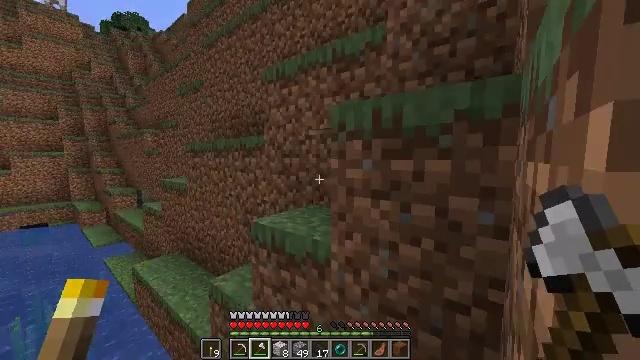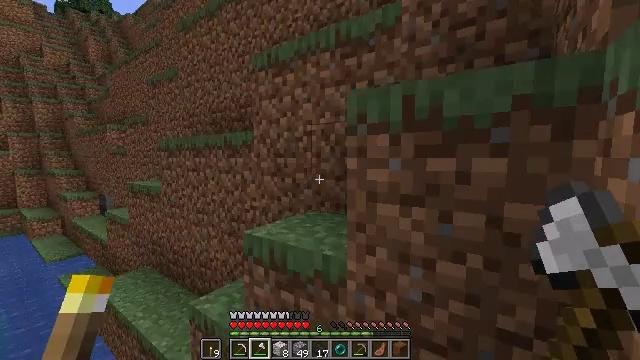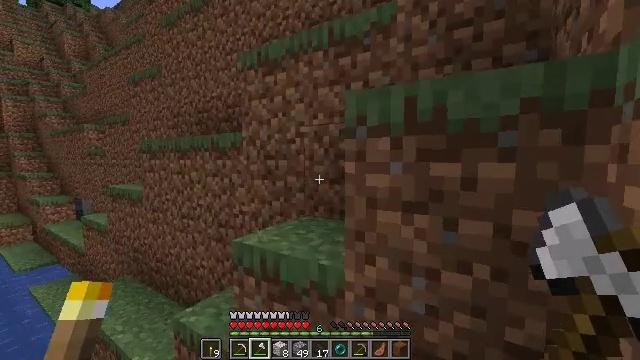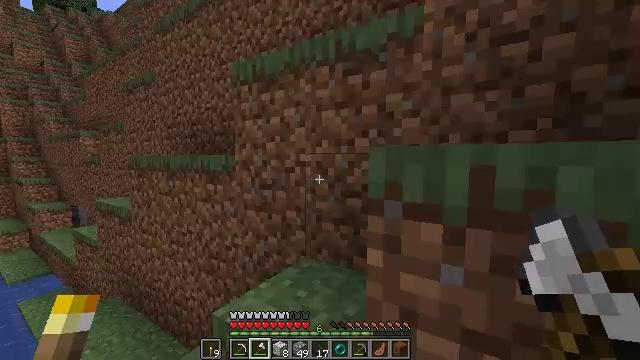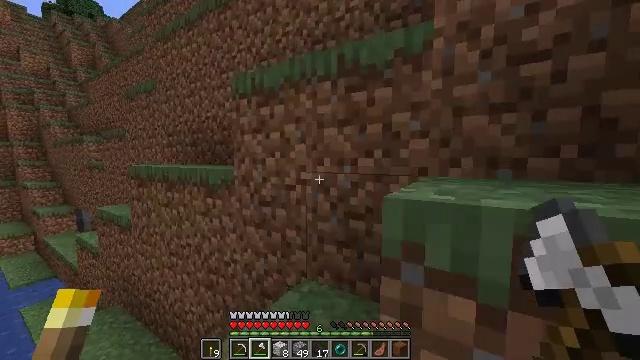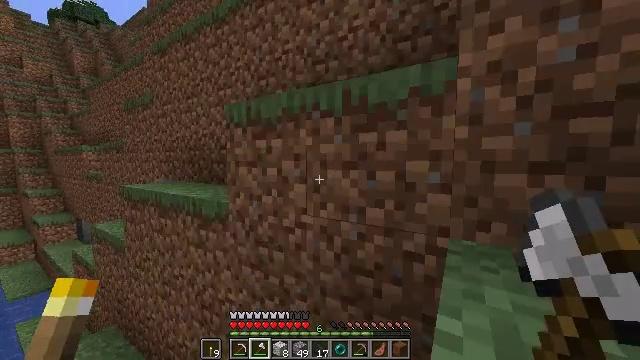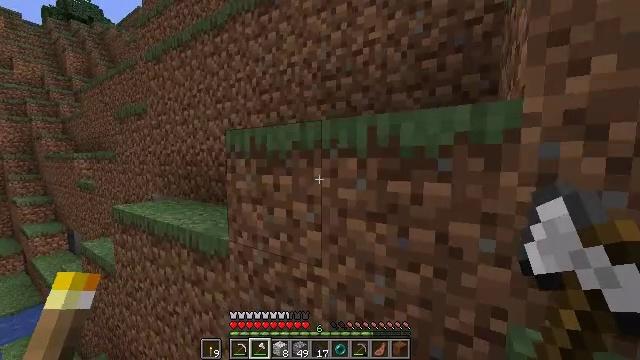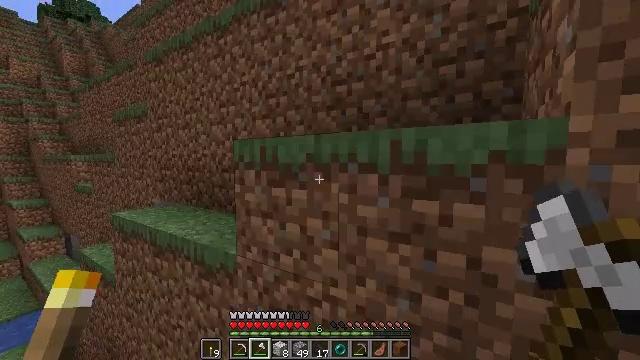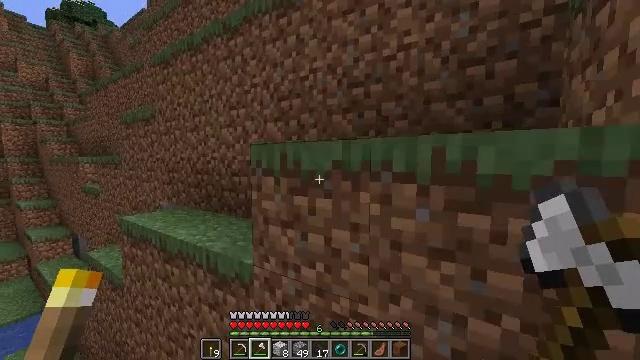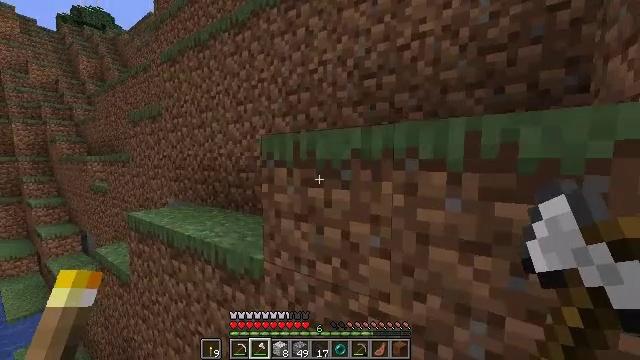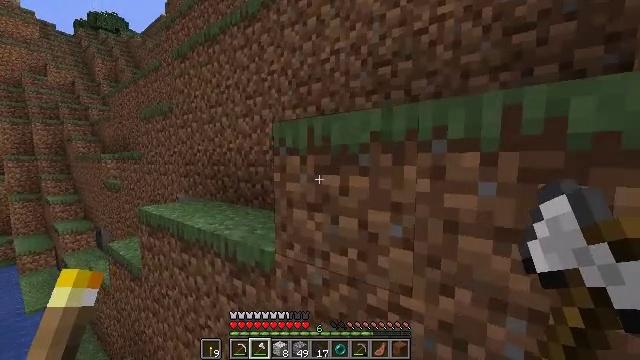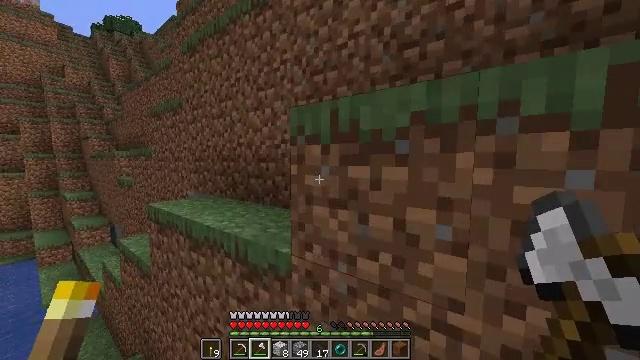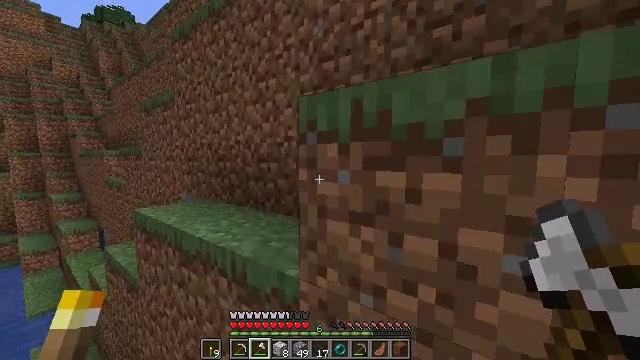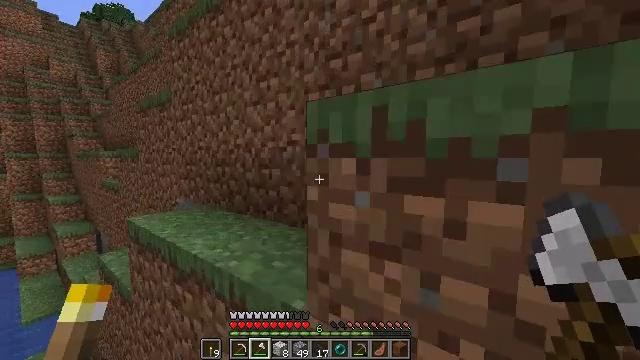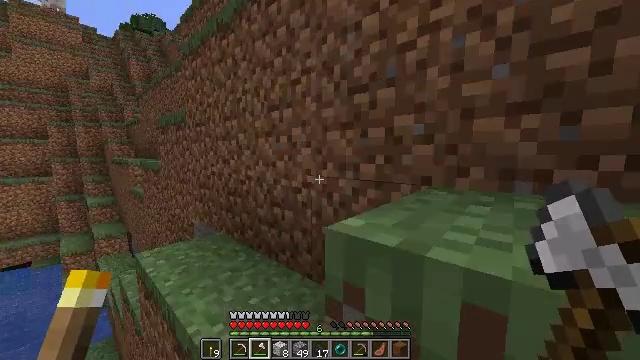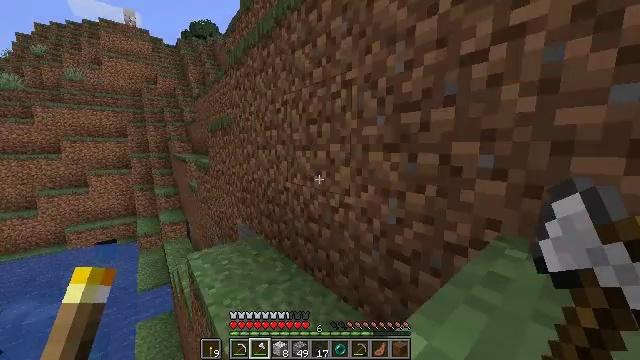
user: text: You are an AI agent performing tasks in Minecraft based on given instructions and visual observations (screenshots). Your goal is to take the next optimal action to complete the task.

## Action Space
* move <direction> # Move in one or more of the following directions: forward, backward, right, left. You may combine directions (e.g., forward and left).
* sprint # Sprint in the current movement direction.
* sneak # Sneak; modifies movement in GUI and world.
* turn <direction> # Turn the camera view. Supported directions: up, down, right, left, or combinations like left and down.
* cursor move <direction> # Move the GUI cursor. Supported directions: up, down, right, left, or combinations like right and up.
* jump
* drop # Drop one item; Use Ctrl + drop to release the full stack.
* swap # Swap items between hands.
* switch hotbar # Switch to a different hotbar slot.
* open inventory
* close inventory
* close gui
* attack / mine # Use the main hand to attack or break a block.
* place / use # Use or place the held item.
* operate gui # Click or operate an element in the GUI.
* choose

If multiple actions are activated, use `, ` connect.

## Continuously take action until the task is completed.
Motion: motion action
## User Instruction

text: Hunt animals.
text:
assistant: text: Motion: move forward, sprint, turn right
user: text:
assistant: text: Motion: move forward, sprint, turn right
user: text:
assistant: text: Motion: move forward, sprint, jump
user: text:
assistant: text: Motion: move forward, sprint, jump
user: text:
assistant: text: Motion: move forward, sprint, jump
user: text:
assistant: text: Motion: move forward, sprint, jump
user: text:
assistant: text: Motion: move forward, sprint, jump
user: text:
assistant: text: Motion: move forward, sprint, jump
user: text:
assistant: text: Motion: move forward, sprint, jump
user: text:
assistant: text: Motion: move forward, sprint, turn left, jump
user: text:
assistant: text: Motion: move forward, sprint, turn left, jump
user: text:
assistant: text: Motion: move forward, sprint, jump
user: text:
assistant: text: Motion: move forward, sprint, jump
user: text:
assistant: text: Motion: move forward, sprint, turn left and down, jump
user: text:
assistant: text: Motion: move forward, sprint, turn left and down, jump
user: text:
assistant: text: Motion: move forward, sprint, turn left, jump
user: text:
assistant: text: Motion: move forward, sprint, jump
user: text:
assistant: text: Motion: move forward, sprint, jump
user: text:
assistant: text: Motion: move forward, sprint, turn left and down, jump
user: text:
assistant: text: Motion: move forward, sprint, turn left and down, jump
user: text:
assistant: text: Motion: move forward, sprint, jump
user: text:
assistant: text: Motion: move forward, sprint, jump
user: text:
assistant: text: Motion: move forward, sprint, jump
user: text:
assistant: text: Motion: move forward, sprint, jump
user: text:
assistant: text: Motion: move forward, sprint, jump
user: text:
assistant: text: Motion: move forward, sprint, turn left, jump
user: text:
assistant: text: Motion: move forward, sprint, turn left and down, jump
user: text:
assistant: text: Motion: move forward, sprint, turn left and down, jump
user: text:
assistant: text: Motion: move forward, sprint, turn left and down, jump
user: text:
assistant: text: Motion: move forward, sprint